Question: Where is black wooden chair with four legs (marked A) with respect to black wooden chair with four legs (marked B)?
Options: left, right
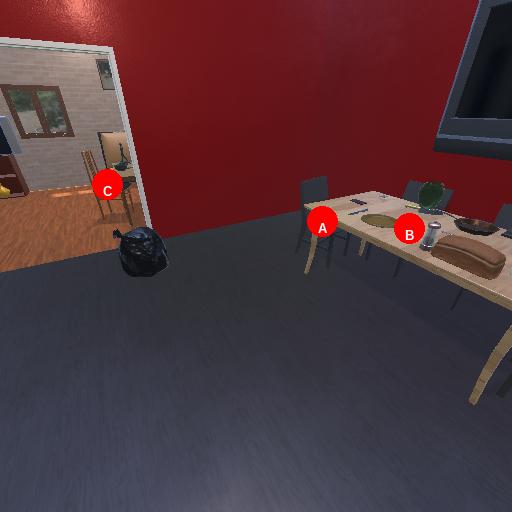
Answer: left